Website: bh-photo
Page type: customer-info-address
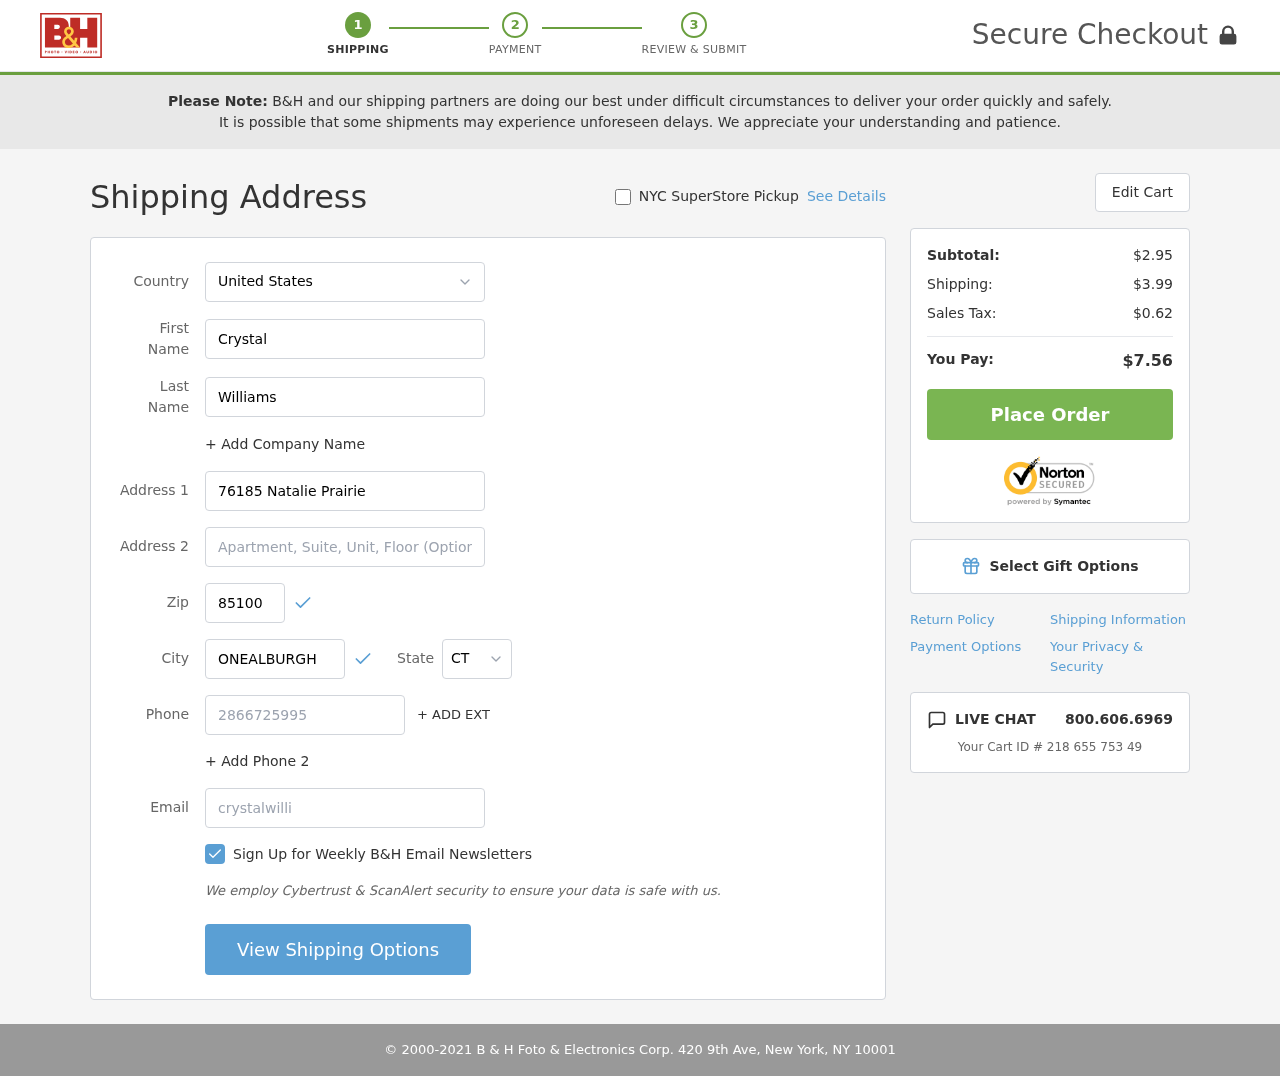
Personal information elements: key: PII_CITY
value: Onealburgh
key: PII_COUNTRY
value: United States
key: PII_EMAIL
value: crystalwilliams@yahoo.com
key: PII_FIRSTNAME
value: Crystal
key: PII_LASTNAME
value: Williams
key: PII_PHONE
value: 2866725995
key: PII_POSTCODE
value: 85100
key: PII_STATE_ABBR
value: CT
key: PII_STREET
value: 76185 Natalie Prairie
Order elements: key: ORDER_SUBTOTAL
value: $2.95
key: ORDER_SHIPPING_COST
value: $3.99
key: ORDER_TAX
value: $0.62
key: ORDER_TOTAL
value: $7.56
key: ORDER_ID
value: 218 655 753 49